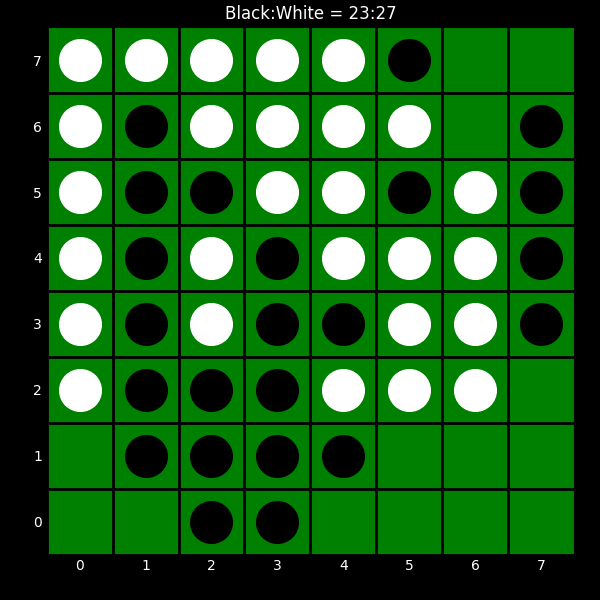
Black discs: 23
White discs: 27